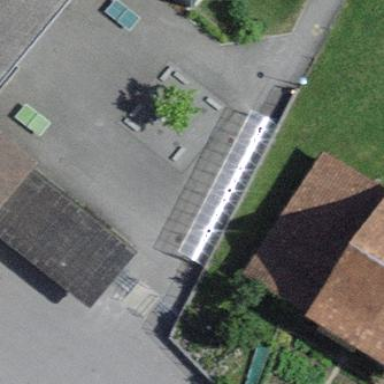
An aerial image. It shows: Bicycle parking facility.